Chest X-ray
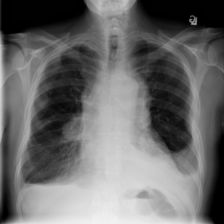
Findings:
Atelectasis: negative
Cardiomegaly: negative
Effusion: positive
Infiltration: negative
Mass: positive
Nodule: negative
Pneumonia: negative
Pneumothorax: negative
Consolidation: negative
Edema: negative
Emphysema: negative
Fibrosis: negative
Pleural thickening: negative
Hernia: negative